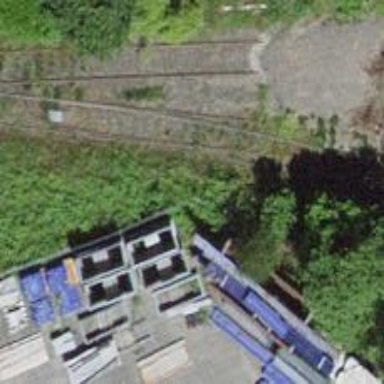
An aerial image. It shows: Single-track railway spur.